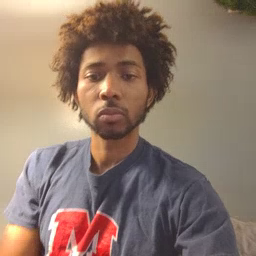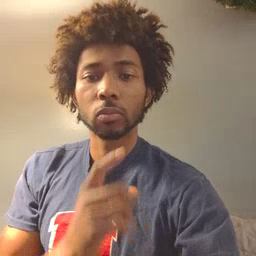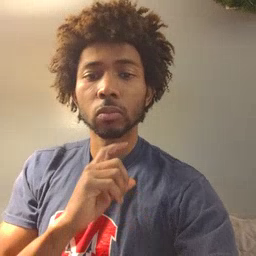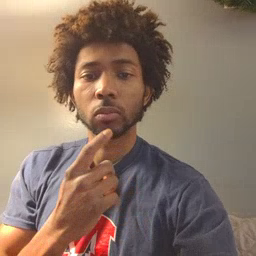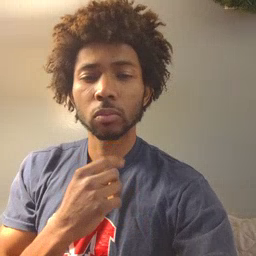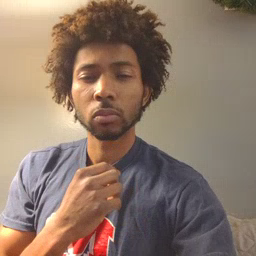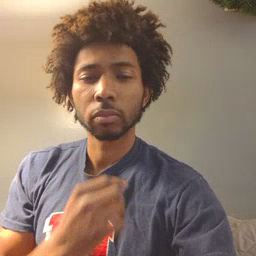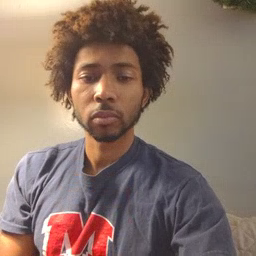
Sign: tongue